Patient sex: M
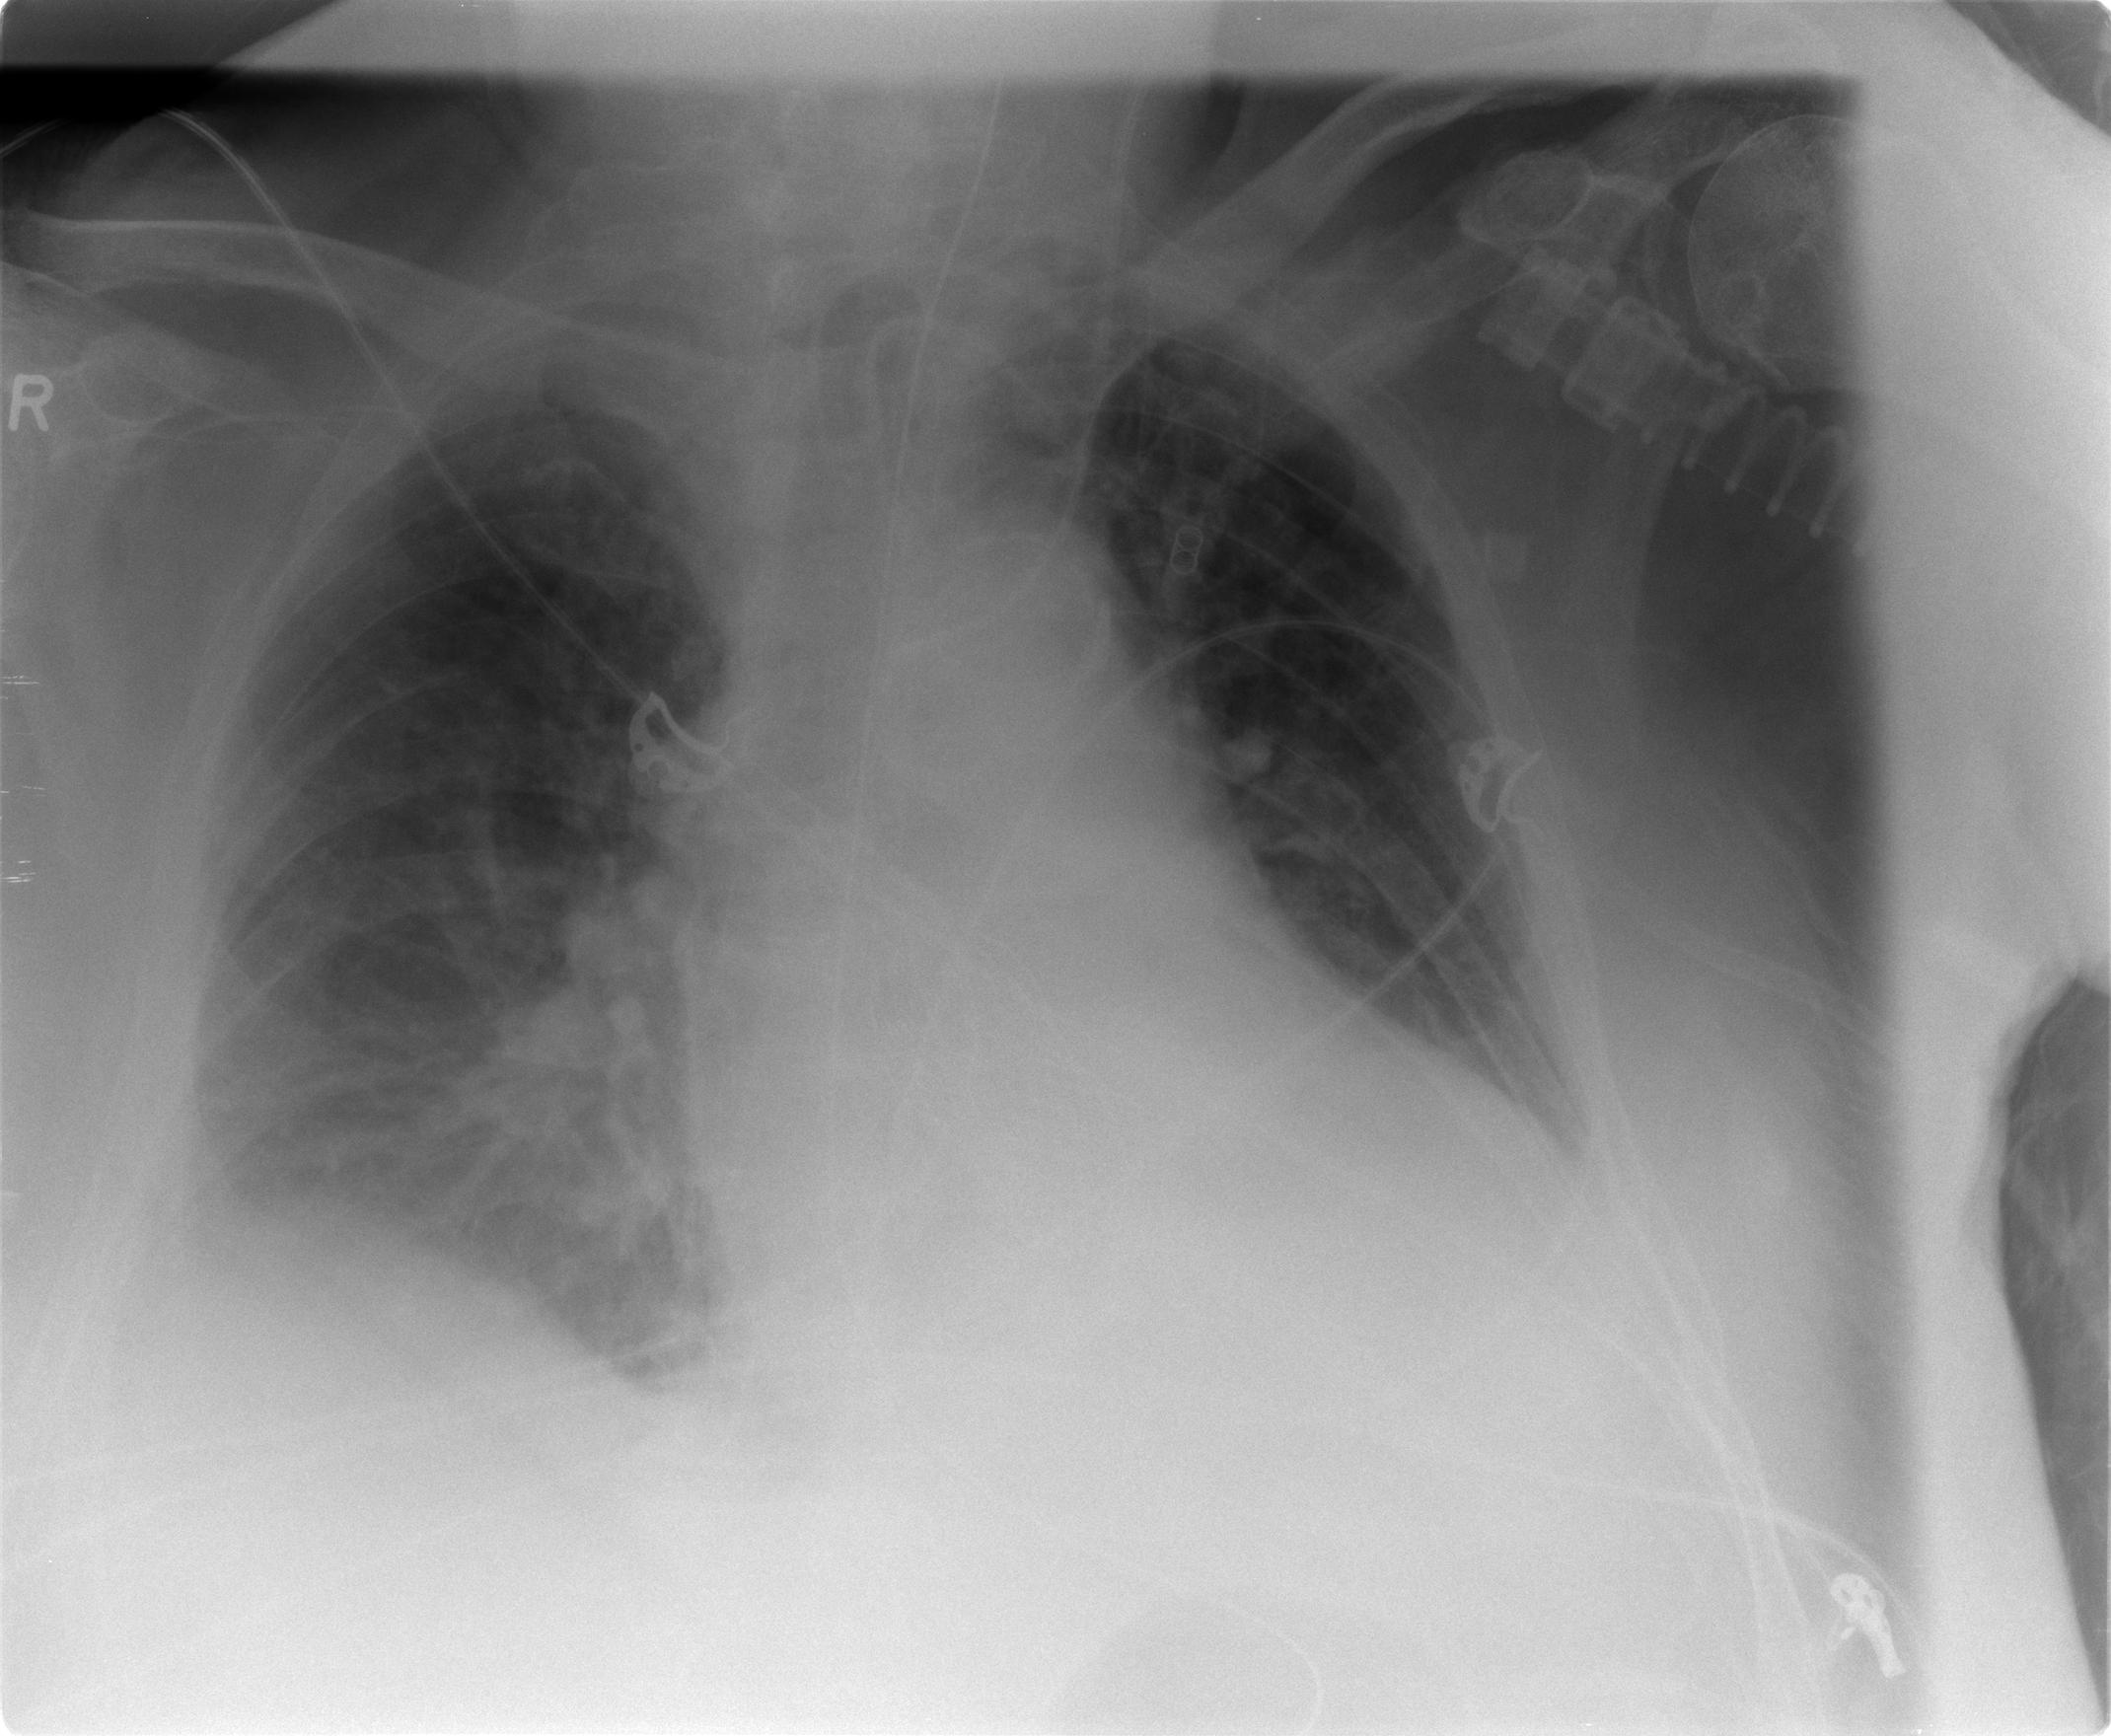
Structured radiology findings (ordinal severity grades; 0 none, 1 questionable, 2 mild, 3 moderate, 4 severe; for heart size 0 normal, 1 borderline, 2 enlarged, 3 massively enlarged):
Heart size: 3
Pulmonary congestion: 2
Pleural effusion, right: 2
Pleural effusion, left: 2
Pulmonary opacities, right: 2
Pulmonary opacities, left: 0
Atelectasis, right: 2
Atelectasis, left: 0